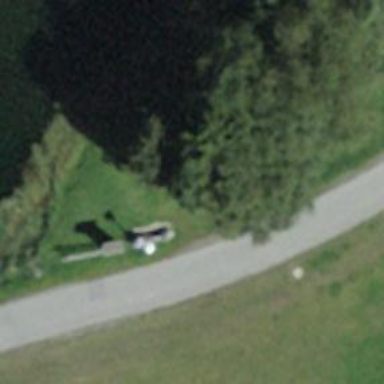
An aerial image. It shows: Burlywood bench for relaxation.